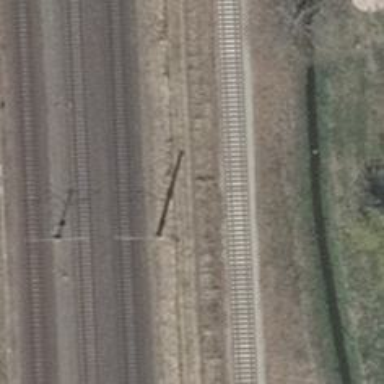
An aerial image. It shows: Railway spur service.